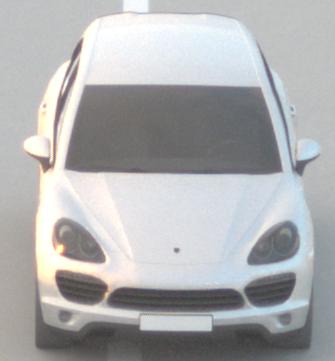
Make: Porsche
Model: Cayenne
Detailed model: Cayenne (958)
Model produced from: 2010/05
Model produced until: 2014/07
Doors: 5
Color: white
Road condition: dry road
Daytime: sunrise or sunset
Contrast: low contrast